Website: crate-barrel
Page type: billing-address
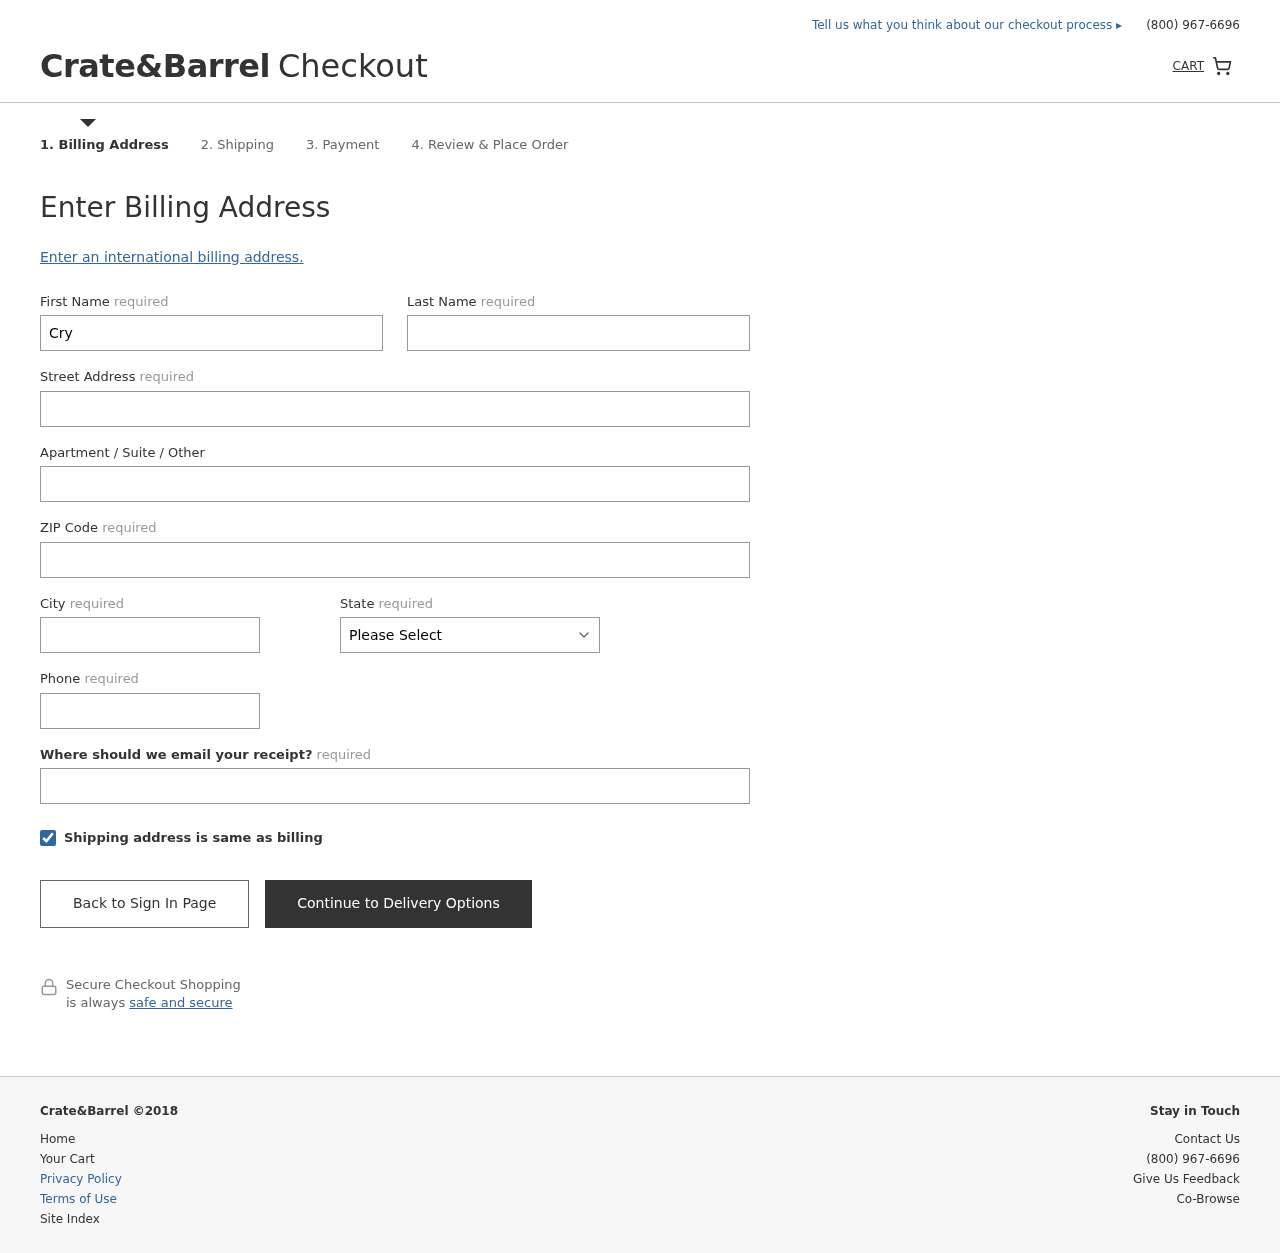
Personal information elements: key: PII_STATE
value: Ohio
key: PII_FIRSTNAME
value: Crystal
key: PII_LASTNAME
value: Lewis
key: PII_STREET
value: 748 Justin Lock
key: PII_STREET2
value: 999 Cindy Dam Suite 727
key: PII_POSTCODE
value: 54068
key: PII_CITY
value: Cruzhaven
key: PII_PHONE
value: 7334713135
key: PII_EMAIL
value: crystal_lewis@gmail.com